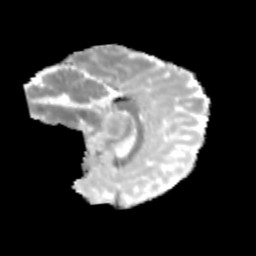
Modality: MD
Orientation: sagittal
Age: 12
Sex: male
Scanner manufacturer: siemens
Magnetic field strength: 3 T
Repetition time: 3.8 s
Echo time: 0.07 s